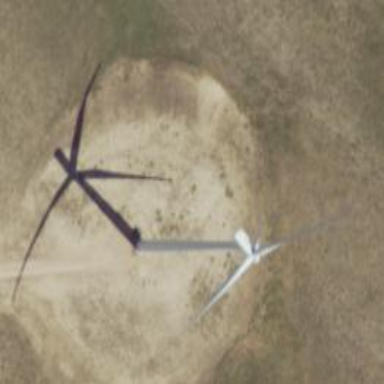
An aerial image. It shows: Wind generator in the form of horizontal axis wind turbine.